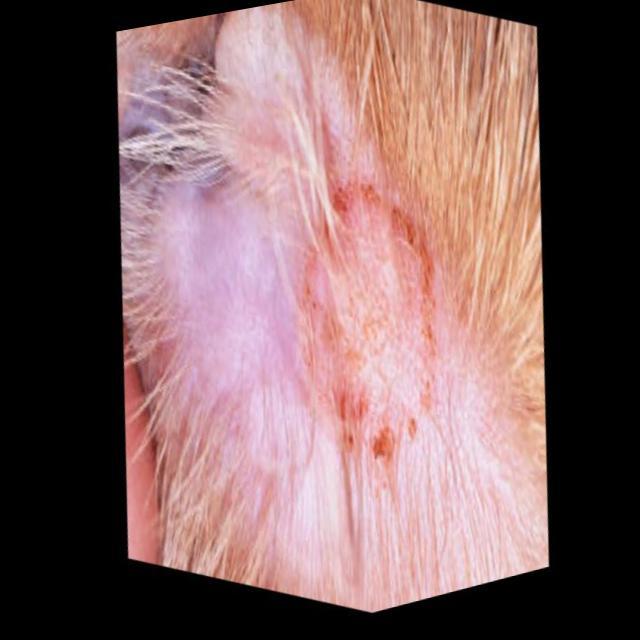
Canine ringworm (Dermatophytosis) — fungal infection caused by Microsporum or Trichophyton. Presents with circular alopecia, scaling, crusting, and broken hairs.